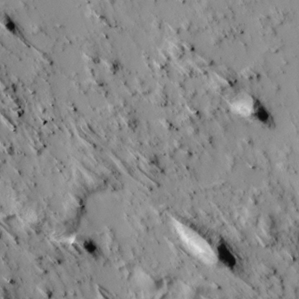
Label: non_frost